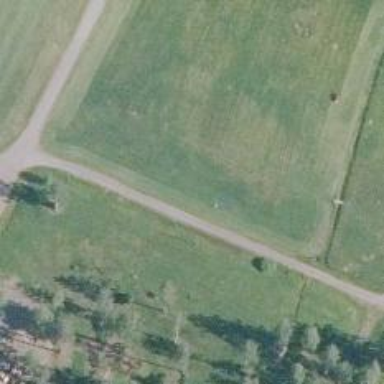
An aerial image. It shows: Hole on disc golf course.